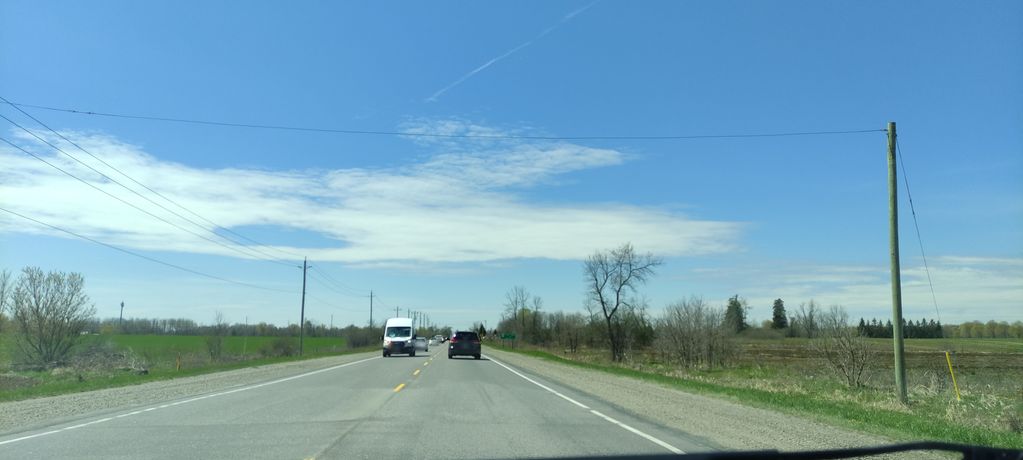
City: kitchener-waterloo